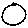
Label: circle